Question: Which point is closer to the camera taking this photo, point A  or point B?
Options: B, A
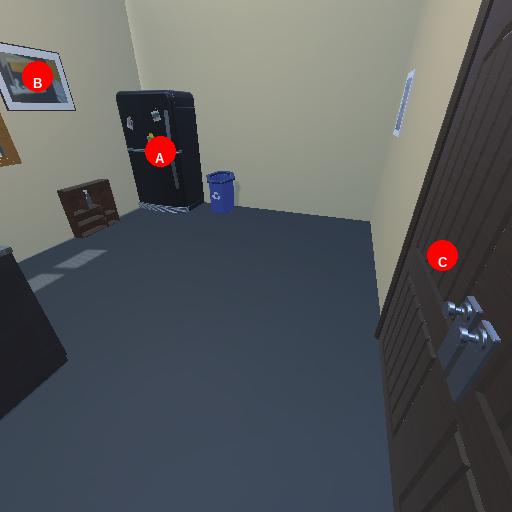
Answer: B